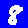
Digit: 8